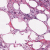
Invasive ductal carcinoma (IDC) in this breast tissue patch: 0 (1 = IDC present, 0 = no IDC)